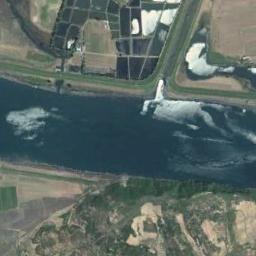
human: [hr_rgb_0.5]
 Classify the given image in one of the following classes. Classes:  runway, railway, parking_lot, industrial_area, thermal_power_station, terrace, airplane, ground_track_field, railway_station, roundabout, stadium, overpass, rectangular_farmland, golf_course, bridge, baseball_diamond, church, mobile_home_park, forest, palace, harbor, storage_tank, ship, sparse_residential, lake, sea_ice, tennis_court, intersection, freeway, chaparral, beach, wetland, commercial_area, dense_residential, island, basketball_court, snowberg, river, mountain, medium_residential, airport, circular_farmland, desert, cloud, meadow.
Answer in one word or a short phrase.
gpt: river